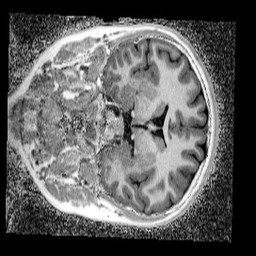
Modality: UNIT1_denoised
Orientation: coronal
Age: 11
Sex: female
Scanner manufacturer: siemens
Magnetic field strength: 3 T
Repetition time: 4 s
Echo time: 0.00299 s